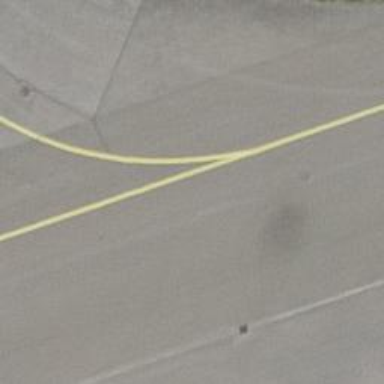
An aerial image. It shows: View of taxiway at the airport.